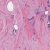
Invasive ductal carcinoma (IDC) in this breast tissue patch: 1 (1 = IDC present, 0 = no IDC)